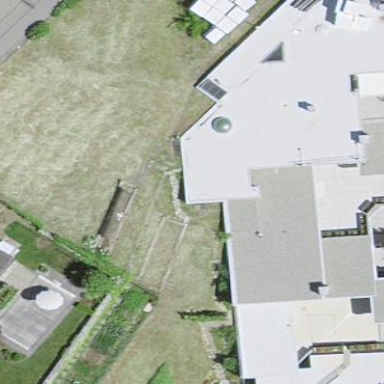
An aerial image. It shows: Part of building.